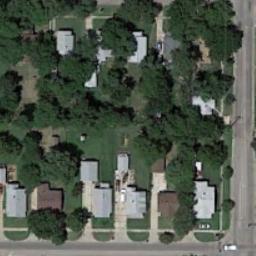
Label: medium_residential